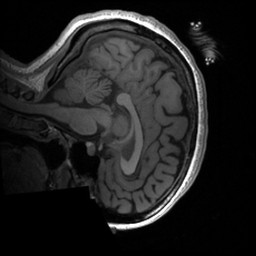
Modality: T1w
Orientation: sagittal
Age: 25
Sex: female
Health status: healthy